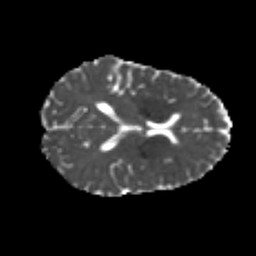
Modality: MD
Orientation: axial
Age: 25
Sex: female
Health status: healthy
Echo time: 0.074 s